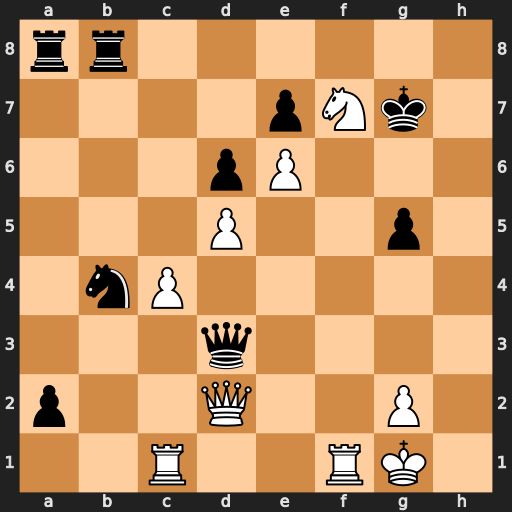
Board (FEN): rr6/4pNk1/3pP3/3P2p1/1nP5/3q4/p2Q2P1/2R2RK1
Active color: w
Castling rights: -
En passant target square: -
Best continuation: Qxg5+ Qg6 Qxe7